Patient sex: M
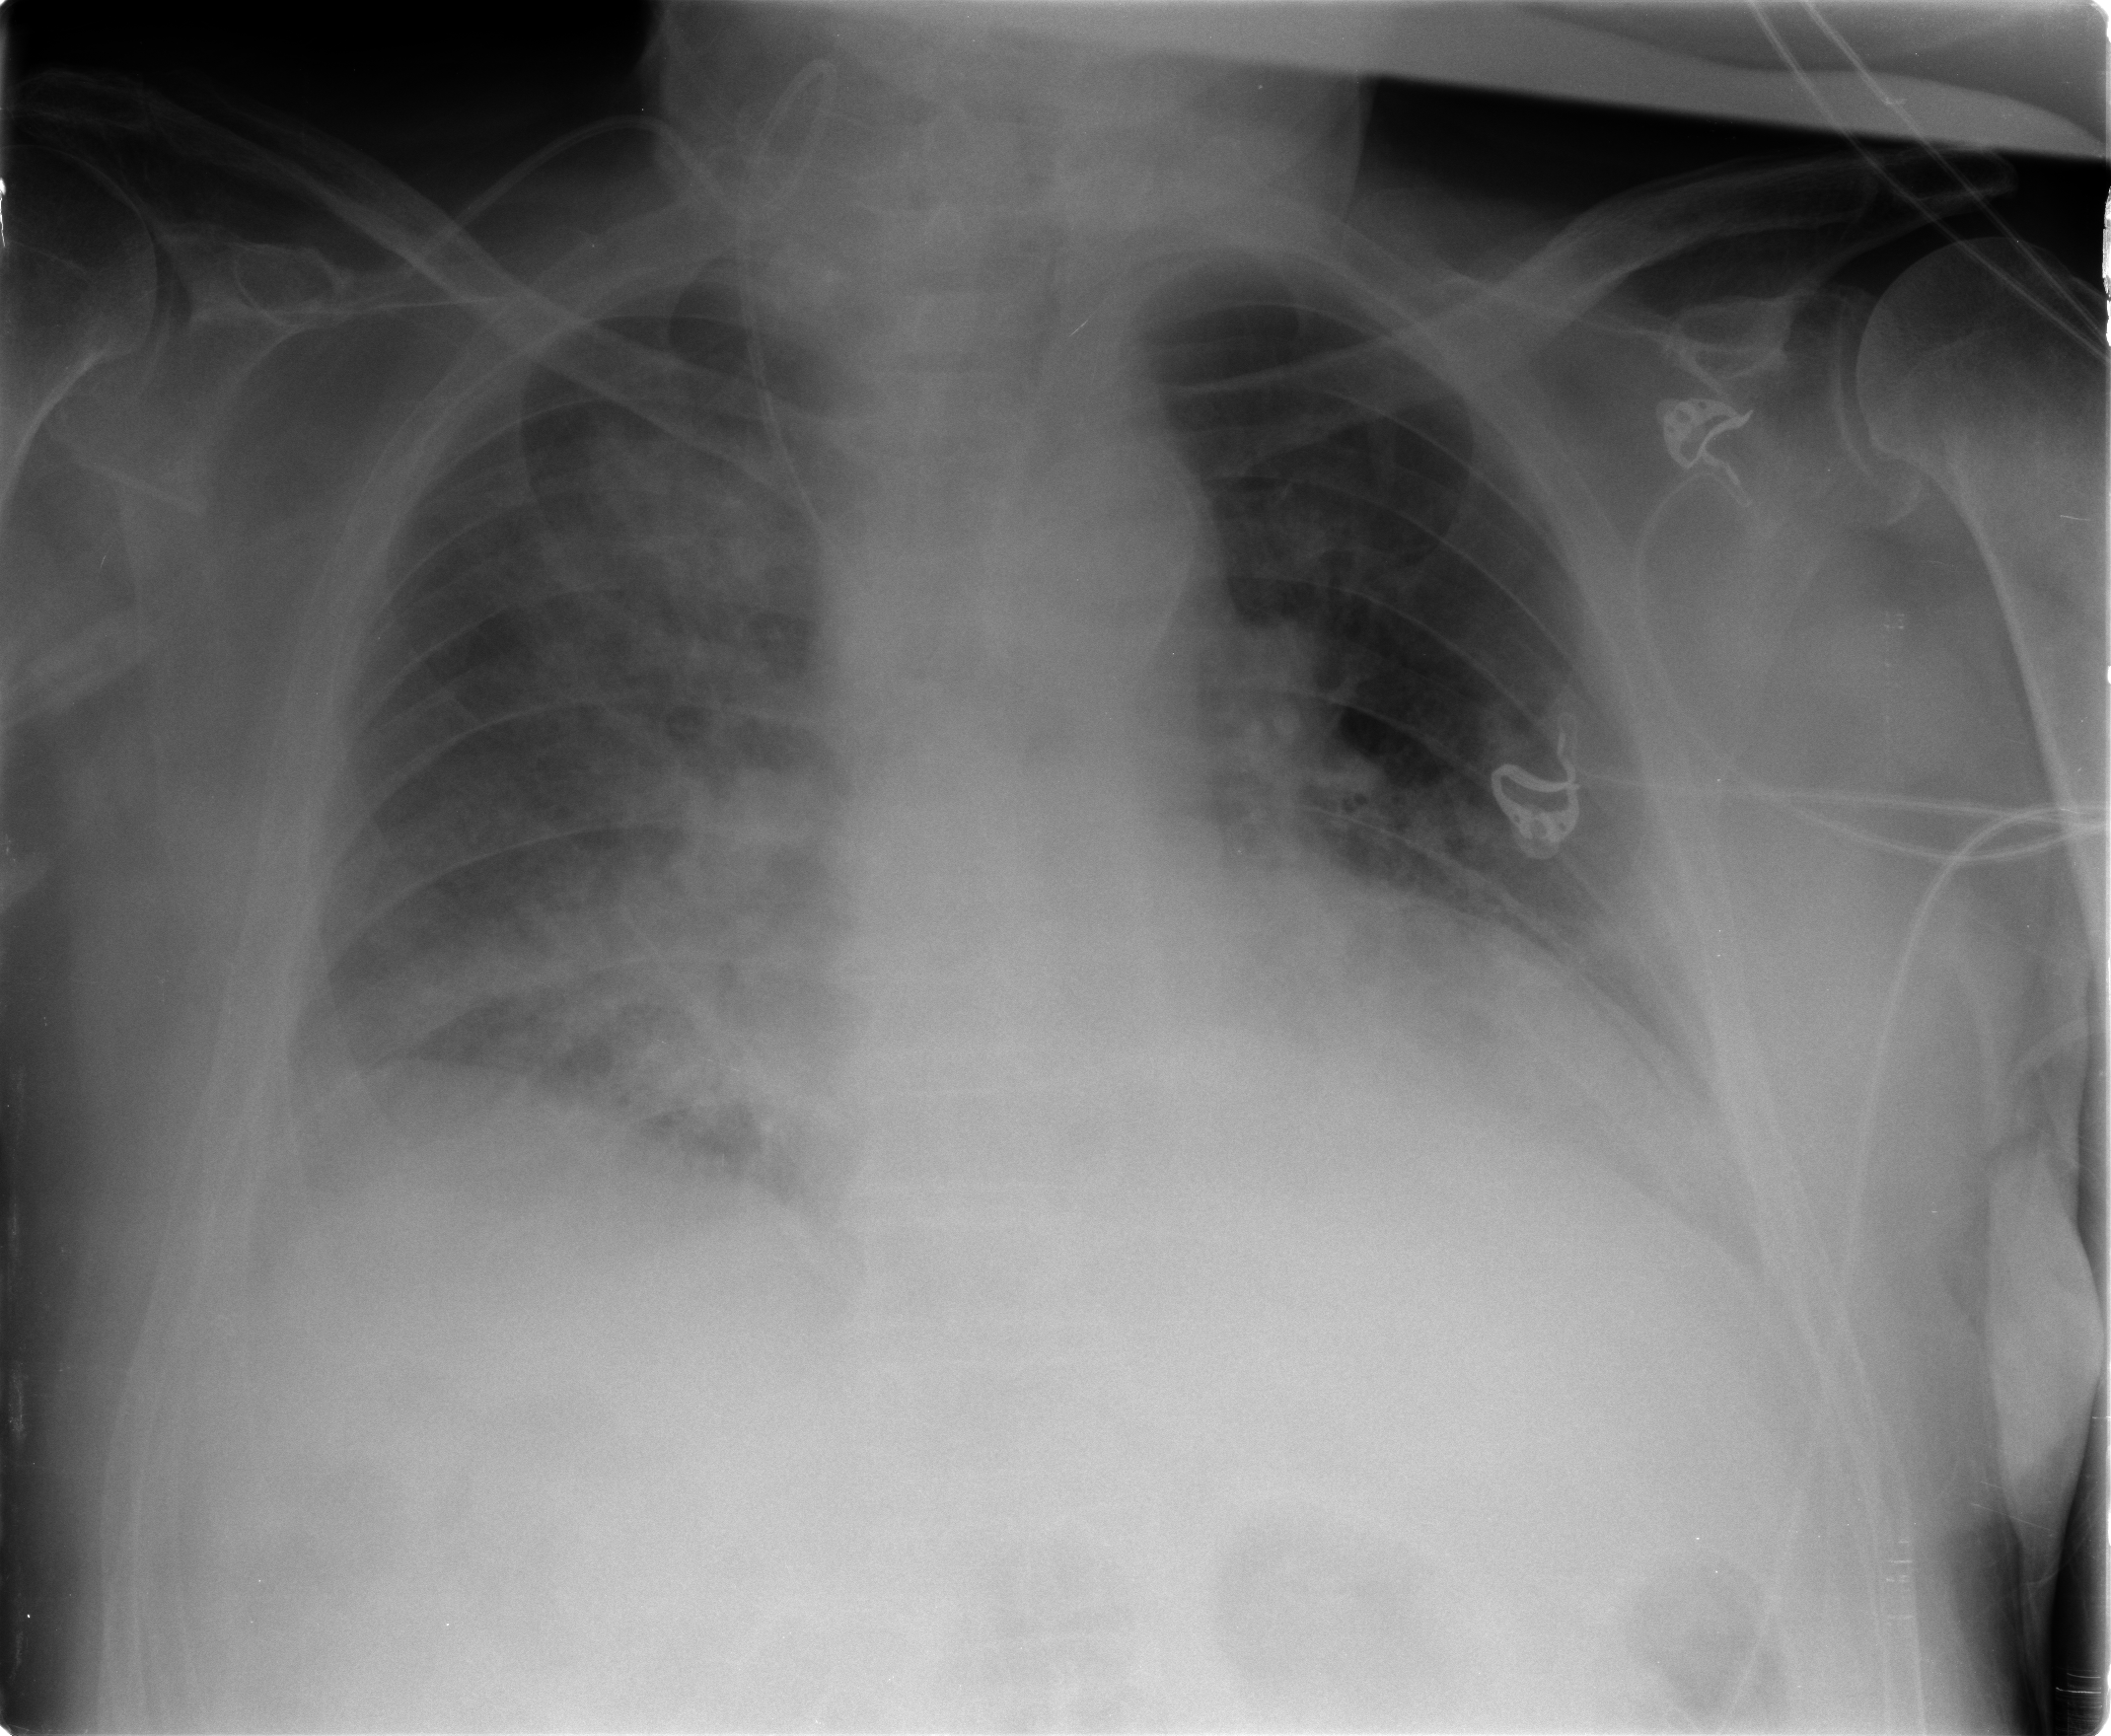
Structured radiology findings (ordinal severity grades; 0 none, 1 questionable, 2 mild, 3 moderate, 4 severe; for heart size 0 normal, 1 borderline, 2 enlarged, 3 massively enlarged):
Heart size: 2
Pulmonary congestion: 2
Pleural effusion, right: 2
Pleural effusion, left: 2
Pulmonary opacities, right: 4
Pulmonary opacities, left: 2
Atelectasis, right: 3
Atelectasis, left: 2